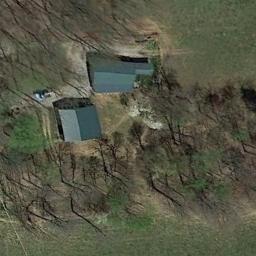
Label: sparse_residential